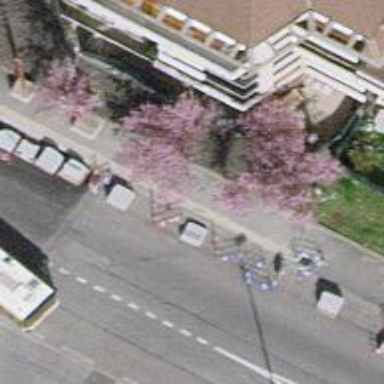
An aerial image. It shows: Majestic Fagus tree with broadleaved deciduous leaves. It belongs to avenue of trees.